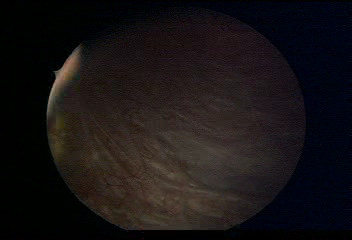
Modality: WLC
Class: Normal mucosa
Bladder cancer association: No